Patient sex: M
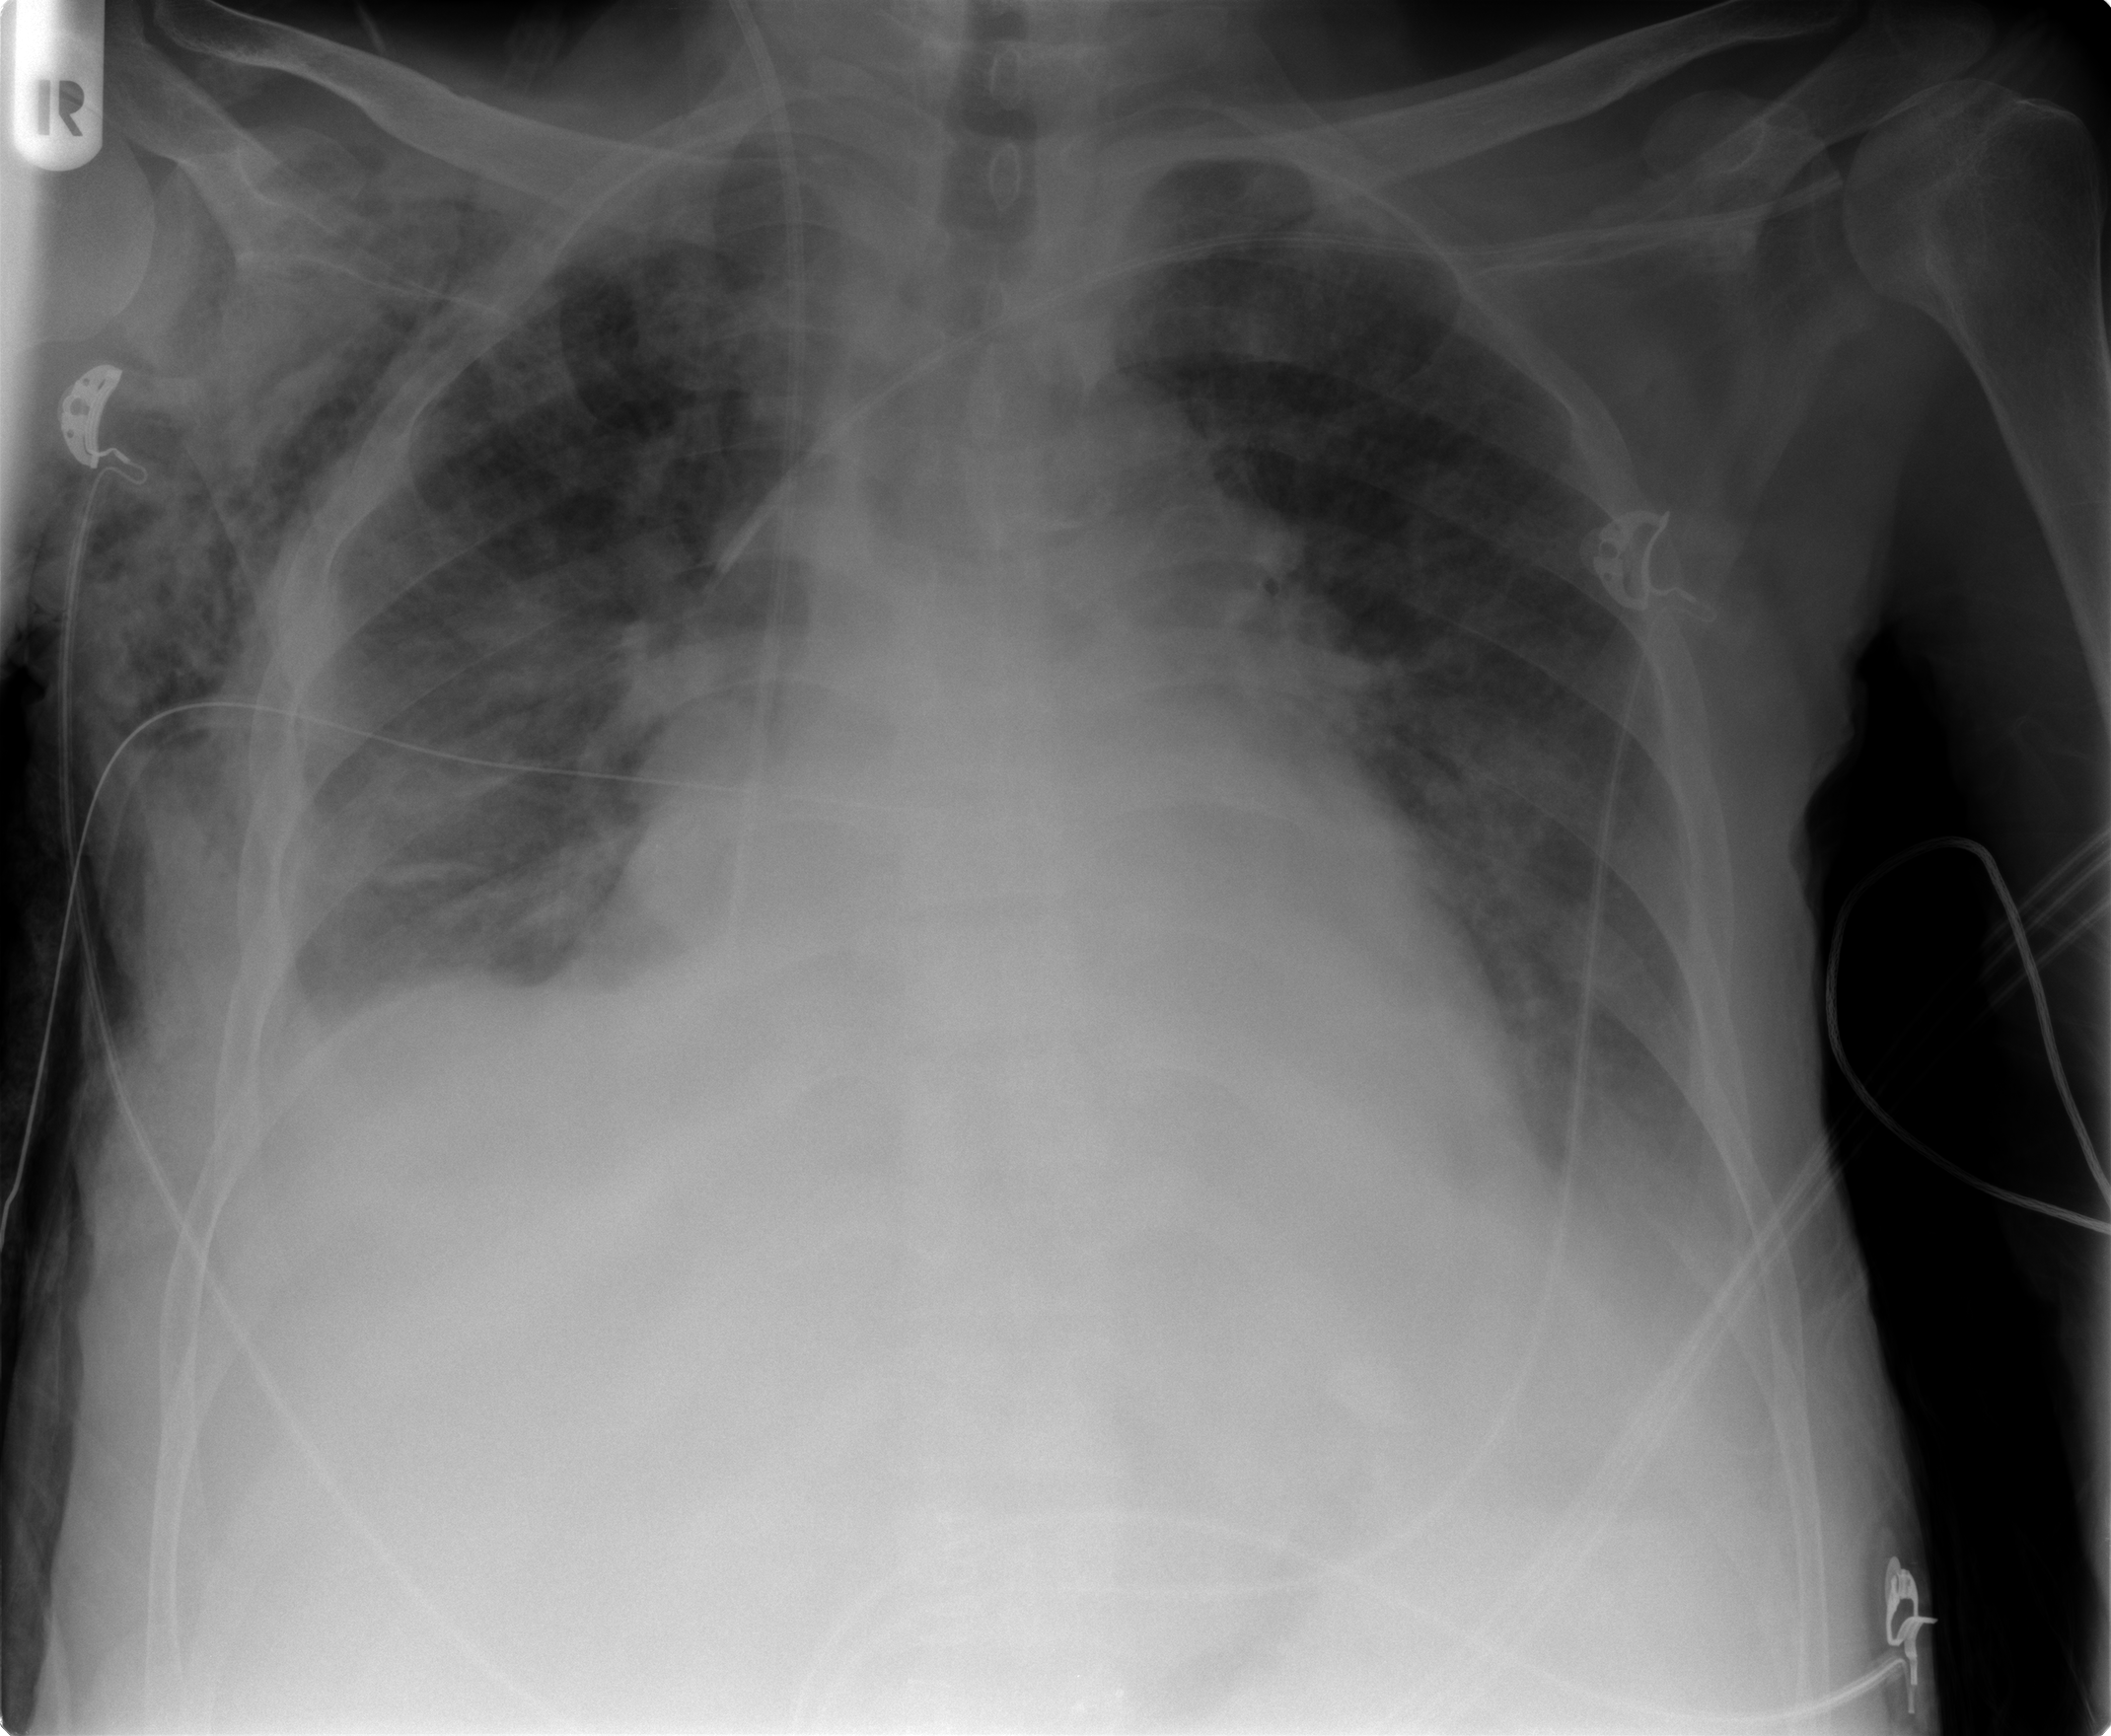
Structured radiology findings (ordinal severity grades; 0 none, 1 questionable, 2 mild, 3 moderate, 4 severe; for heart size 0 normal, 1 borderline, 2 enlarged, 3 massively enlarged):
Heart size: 2
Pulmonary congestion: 2
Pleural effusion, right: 2
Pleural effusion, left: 2
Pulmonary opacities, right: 1
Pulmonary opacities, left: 0
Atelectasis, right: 2
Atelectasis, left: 2